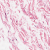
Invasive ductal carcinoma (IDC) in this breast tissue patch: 0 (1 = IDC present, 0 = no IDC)